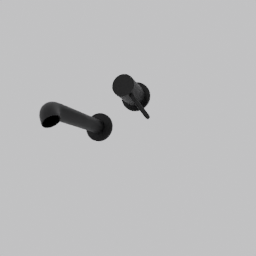
Label: appliances